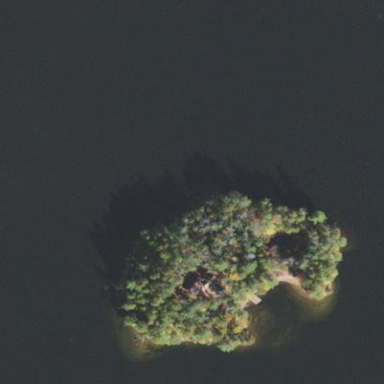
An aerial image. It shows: Islet.